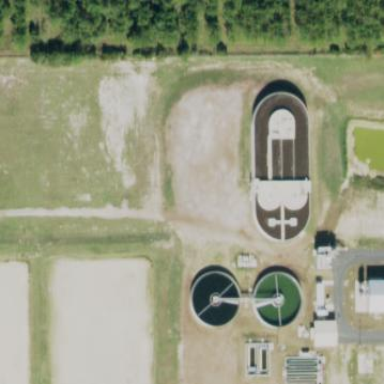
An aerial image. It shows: Man-made water works facility.